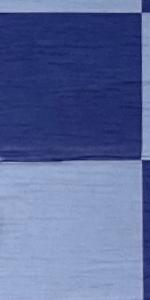
Label: Empty